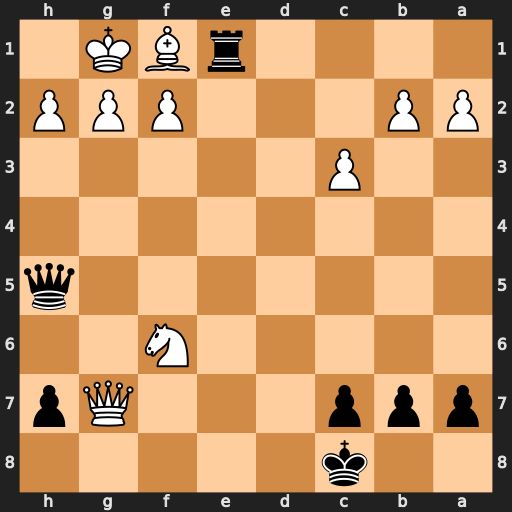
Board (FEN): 2k5/ppp3Qp/5N2/7q/8/2P5/PP3PPP/4rBK1
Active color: b
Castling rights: -
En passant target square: -
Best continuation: Rxf1+ Kxf1 Qd1#